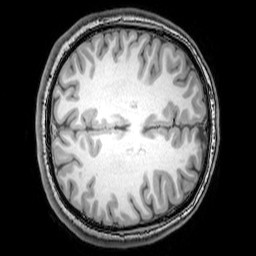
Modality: T1w
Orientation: axial
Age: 22
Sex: male
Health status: healthy
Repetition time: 0.081 s
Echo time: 0.037 s